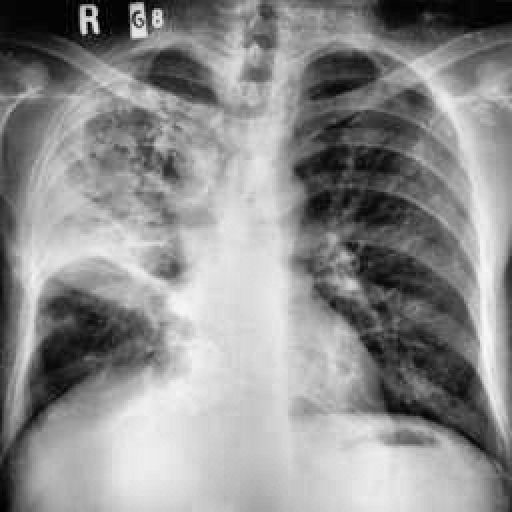
Finding: TUBERCULOSIS